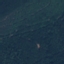
Land use / land cover: Forest